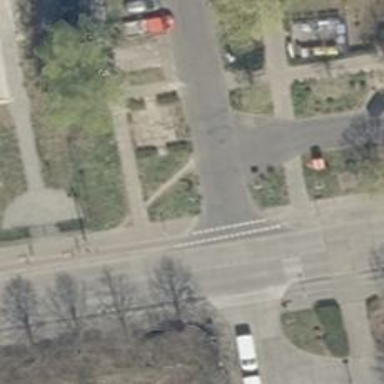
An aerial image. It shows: Road with "give way" sign.